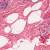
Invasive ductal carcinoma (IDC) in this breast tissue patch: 0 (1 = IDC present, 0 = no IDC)